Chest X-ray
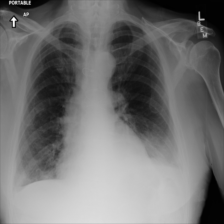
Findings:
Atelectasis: negative
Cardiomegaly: negative
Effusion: positive
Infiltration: negative
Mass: negative
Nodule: negative
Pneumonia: negative
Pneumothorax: negative
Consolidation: negative
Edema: negative
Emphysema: negative
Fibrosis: negative
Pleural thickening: negative
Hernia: negative